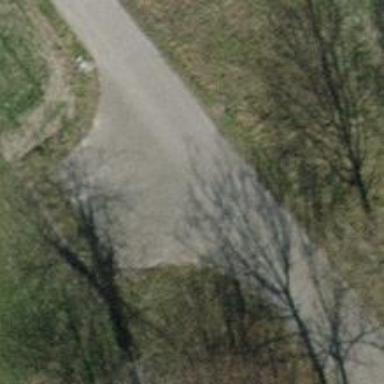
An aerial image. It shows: Turning circle on the road.